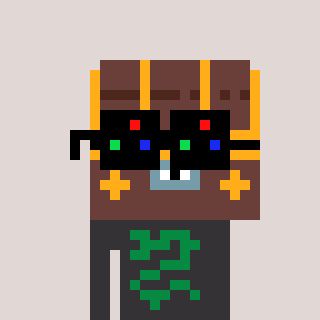
a pixel art character with square black sunglasses, a treasure chest-shaped head and a grayscale-colored body on a warm background